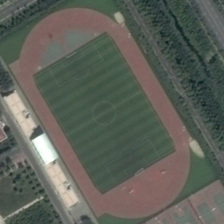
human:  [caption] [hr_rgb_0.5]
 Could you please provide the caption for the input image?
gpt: many green trees are around a playground with a football field in it .

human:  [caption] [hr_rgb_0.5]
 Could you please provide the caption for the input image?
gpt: many green trees are around a playground with a football field in it .

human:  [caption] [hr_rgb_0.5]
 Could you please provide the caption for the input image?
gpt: many green trees are around a playground with a football field in it .

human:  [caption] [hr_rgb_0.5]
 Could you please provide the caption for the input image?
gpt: many green trees are around a playground with a football field in it .

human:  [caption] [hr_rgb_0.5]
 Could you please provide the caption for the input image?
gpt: many green trees are around a playground with a football field in it .